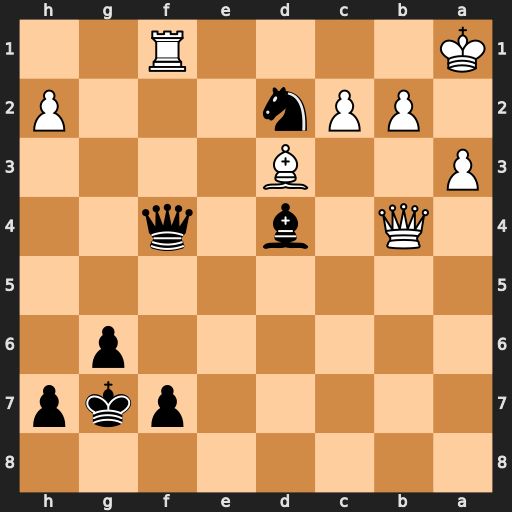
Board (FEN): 8/5pkp/6p1/8/1Q1b1q2/P2B4/1PPn3P/K4R2
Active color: b
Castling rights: -
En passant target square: -
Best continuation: Nxf1 c3 Qc1+